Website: lowes
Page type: customer-info-address
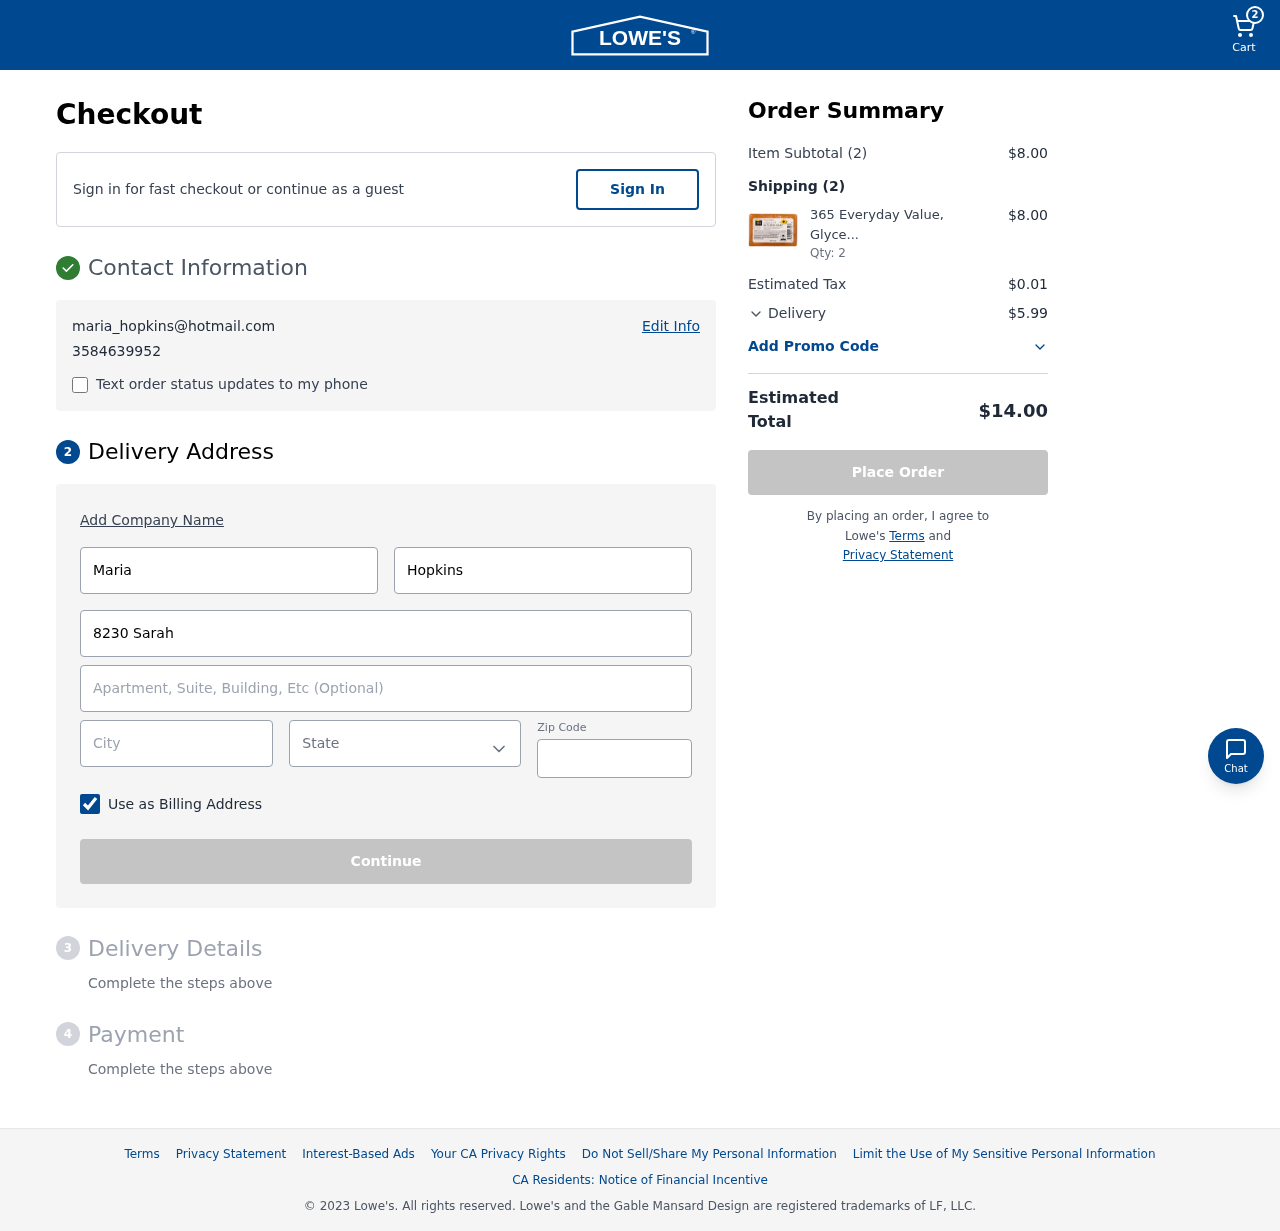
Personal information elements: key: PII_CITY
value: Lake Joshuafurt
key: PII_EMAIL
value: maria_hopkins@hotmail.com
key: PII_FIRSTNAME
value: Maria
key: PII_LASTNAME
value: Hopkins
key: PII_PHONE
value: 3584639952
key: PII_POSTCODE
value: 41002
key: PII_STATE
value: Arizona
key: PII_STREET
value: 8230 Sarah Fork Suite 815
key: PII_STREET2
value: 54805 Jimenez Courts Suite 242
Product elements: key: PRODUCT1_NAME
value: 365 Everyday Value, Glycerin Soap, Vitamin E, 4 oz
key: PRODUCT1_QUANTITY
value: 2
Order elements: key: ORDER_NUM_ITEMS
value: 2
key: ORDER_SUBTOTAL
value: $8.00
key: ORDER_NUM_ITEMS2
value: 2
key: ORDER_SUBTOTAL2
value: $8.00
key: ORDER_TAX
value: $0.01
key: ORDER_SHIPPING_COST
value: $5.99
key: ORDER_TOTAL
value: $14.00